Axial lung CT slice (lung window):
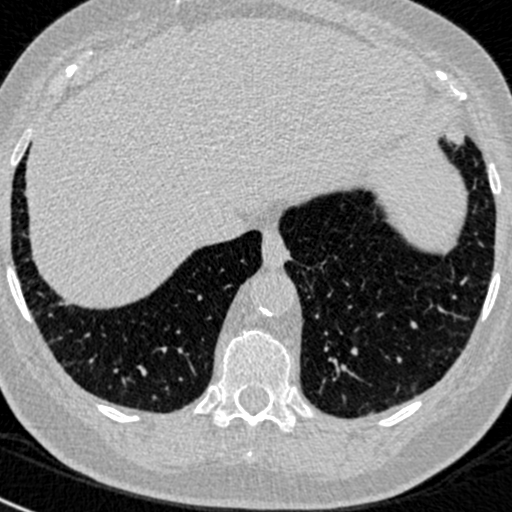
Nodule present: no